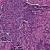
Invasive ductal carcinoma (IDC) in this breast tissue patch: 1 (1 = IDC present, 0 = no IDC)